Question:
I have to solve the following problem. So initially i had a bubble sort and now i modified it to make it bidirectional. The following is my solution.
'''
public void bubbleSort() {
int temp;
int out;
int outNew = 0;
int in;
for (out = nElems - 1; out > outNew; out--) {
for (in = 0; in < out; in++) {
if (a[in] > a[in + 1]) {
temp = a[in + 1];
a[in + 1] = a[in];
a[in] = temp;
}
}
for (int j = in - 1; j > outNew; j--) {
if (a[j] < a[j - 1]) {
temp = a[j];
a[j] = a[j - 1];
a[j - 1] = temp;
}
}
outNew++;
}
}
'''
When i call my bubble sort to sort few random numbers in an array i created it seems to be sorting fine. My question is rather to all you developers whether my solution is satisfying the question posted above and also what could i have done differently to make this solution more effective (if possible) . I am sorry if this is a little open question , i am usually on here looking for hints and suggestions rather than code as it helps me learn better. I appreciate all answers and am open to any suggestions.
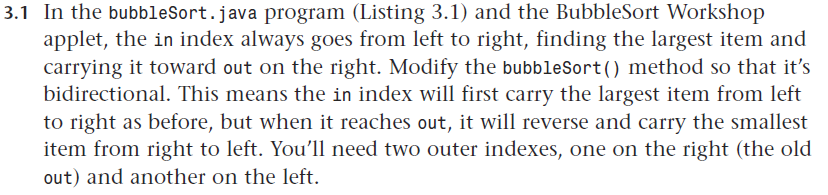
Answer: Your first inner loop seems a bit inefficient, since your array will be partially sorted at both ends. After the first round (one time incrementing the index, one time decreasing it) the first and the last element will already be correct, hence no need to start at index 0 (and the task/exercise requires that btw).
The following ASCII art demonstrates, on which indices the algorithm should operate on at the example of a array with 9 elements (including the indices reached with 'in+1' and 'j-1'; all indices between the '|' should be considered):
'''
position: 0 1 2 3 4 5 6 7 8
------------------------------------------------------------
| -> |
| <- |
| -> |
| <- |
| -> |
| <- |
| -> |
| <- |
'''
But what your algorithm does is:
'''
position: 0 1 2 3 4 5 6 7 8
------------------------------------------------------------
| -> |
| <- |
| -> |
| <- |
| -> |
| <- |
| -> |
| <- |
'''
You'll have to fix the the initial index of the first inner for loop.